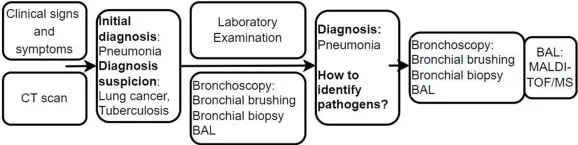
Timeline with the most relevant data of the clinical case.
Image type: chart (chart)